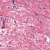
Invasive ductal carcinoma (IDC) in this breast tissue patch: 0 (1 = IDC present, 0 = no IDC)